Question: I have a Java project which depends on a Scala project. Inside that Scala project, there is a particular method that uses two '@throws(classOf[<some exception>])':
'''
@throws(classOf[ExtensionException])
@throws(classOf[LogoException])
def perform(args: Array[Argument], context: Context)
'''
However, intellij doesn't seem to know about both when I override the method:

The error is that the base method does not throw 'ExtensionException'. The code compiles fine. Note that 'LogoException' appears to be okay when I delete 'ExtensionException' from throws declaration.
So, is there a way I can get Intellij to respect both throws declarations? Or is this a bug?
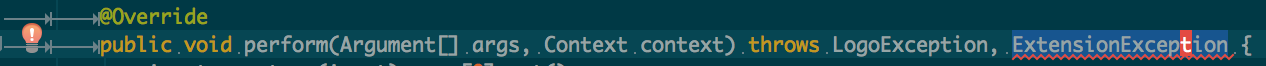
Answer: I'm pretty sure this is a bug in IntelliJ. I've run into it myself, and reported it at <URL>